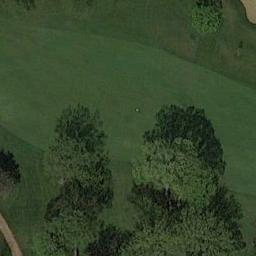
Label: golf_course